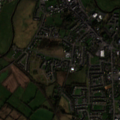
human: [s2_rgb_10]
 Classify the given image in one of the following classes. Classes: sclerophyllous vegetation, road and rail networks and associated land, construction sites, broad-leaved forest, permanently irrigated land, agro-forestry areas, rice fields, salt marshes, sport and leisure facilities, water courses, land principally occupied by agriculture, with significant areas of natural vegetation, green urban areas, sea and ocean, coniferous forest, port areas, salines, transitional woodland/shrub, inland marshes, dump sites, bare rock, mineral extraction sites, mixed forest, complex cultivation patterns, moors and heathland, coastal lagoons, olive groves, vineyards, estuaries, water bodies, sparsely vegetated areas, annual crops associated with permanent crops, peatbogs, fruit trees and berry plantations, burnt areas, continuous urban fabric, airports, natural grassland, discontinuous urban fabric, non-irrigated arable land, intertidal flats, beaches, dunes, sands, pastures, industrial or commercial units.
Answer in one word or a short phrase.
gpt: discontinuous urban fabric, pastures